Question: '''
=iferror(QUERY(importorders!A:H,"Select count(A) where C = 'Thailand Tour' and month(H) = "&MONTH(A3)-1&"and year(H) = "&year(A3)&" label count(A) ''",1),0)
'''
It's basically just counting to see how many orders I had in each month.
<URL>

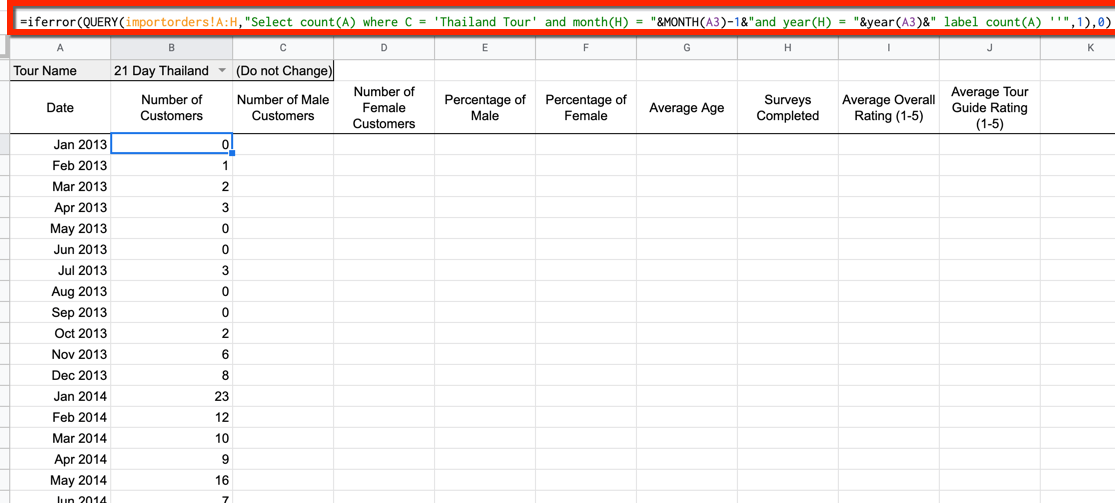
Answer: use this in cell:
'''
=ARRAYFORMULA(IFNA(VLOOKUP(A3:A, QUERY({importorders!A2:C,
EOMONTH(importorders!H2:H, -1)+1},
"select Col4,count(Col1)
where Col3 = 'Thailand Tour'
and Col4 is not null
group by Col4
label count(Col1)''", 0), 2, 0), 0))
'''
<URL>